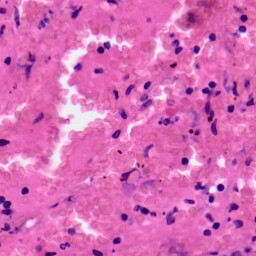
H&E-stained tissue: Colon